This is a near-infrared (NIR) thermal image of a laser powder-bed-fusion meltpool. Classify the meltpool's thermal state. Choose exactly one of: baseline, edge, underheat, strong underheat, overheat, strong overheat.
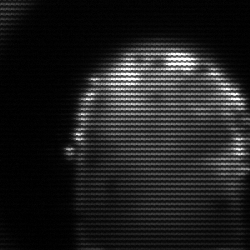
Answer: baseline